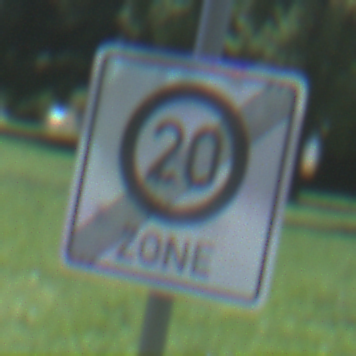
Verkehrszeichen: EndeZone20
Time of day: Midday
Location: Outdoor (Nature)
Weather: Clear
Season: Summer
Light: Natural